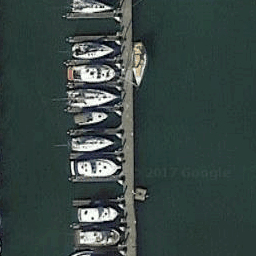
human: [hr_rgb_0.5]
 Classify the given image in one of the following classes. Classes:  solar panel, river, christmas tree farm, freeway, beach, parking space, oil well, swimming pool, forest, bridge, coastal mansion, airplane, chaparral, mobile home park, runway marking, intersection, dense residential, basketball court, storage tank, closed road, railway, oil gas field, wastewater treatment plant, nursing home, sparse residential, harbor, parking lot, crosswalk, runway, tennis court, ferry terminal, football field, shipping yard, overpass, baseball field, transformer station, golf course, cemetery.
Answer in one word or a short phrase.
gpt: harbor